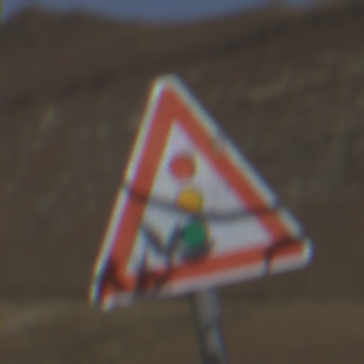
Verkehrszeichen: Lichtzeichenanlage
Umgebung: Outdoor, Nature
Tageszeit: Midday
Wetter: Clear
Licht: Natural
Jahreszeit: NotSpecified
Kontrast: HighContrast